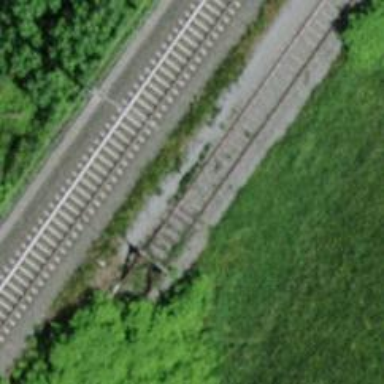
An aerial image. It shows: Railway yard with minor rail tracks.